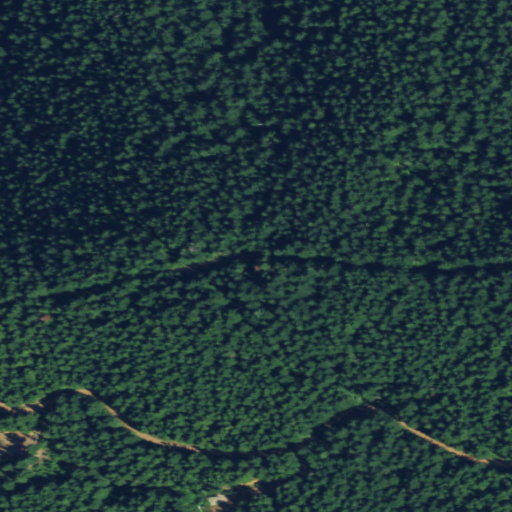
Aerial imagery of mountain in Washington named Dow Mountain containing evergreen forest and open development